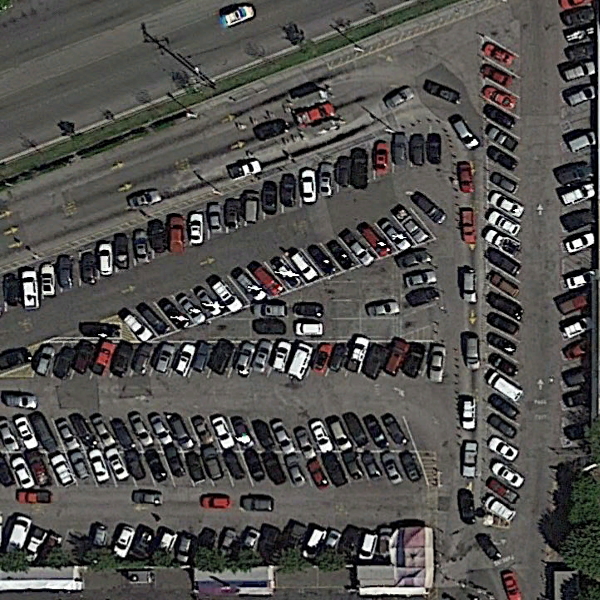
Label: Parking